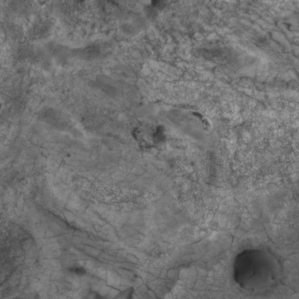
Label: non_frost